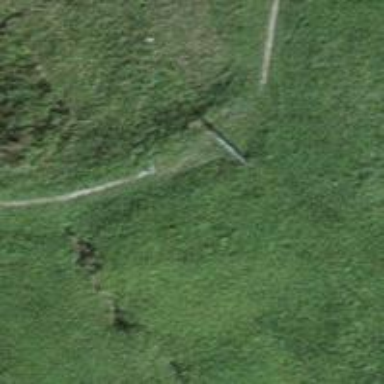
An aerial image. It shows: Swing gate barrier.